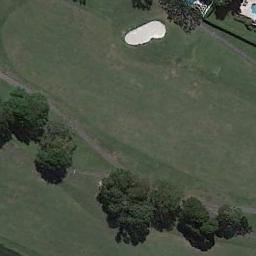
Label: golf_course